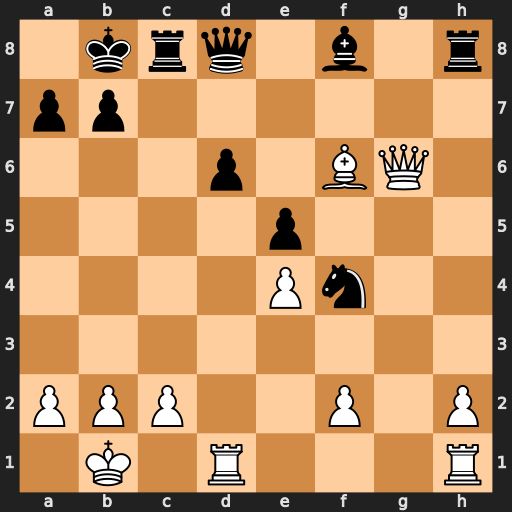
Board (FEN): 1krq1b1r/pp6/3p1BQ1/4p3/4Pn2/8/PPP2P1P/1K1R3R
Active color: w
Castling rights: -
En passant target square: -
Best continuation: Qg5 Bh6 Bxd8 Bxg5 Bxg5